Interaction volume radius: 5 \u00c5
Interaction volume height: 10 \u00c5
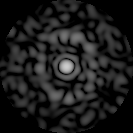
Disorder parameter: 0.8523